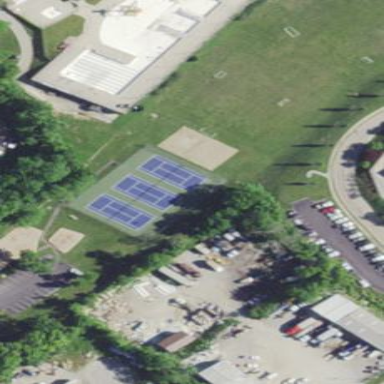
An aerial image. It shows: Tennis court on pitch designated for leisure land.